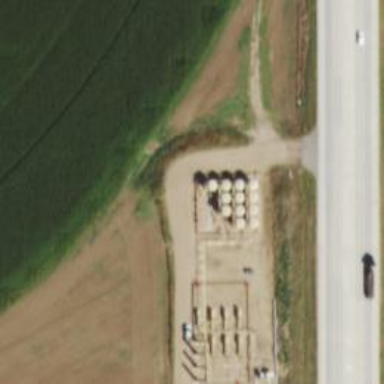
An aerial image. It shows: Storage tank that is man-made.